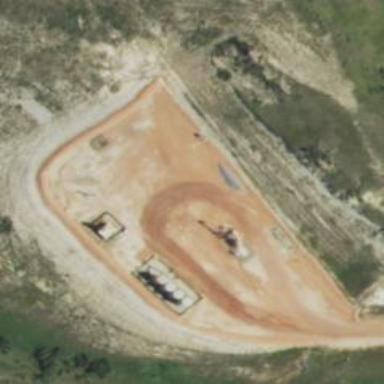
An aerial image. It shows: Storage tank that is man-made.